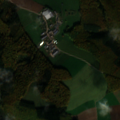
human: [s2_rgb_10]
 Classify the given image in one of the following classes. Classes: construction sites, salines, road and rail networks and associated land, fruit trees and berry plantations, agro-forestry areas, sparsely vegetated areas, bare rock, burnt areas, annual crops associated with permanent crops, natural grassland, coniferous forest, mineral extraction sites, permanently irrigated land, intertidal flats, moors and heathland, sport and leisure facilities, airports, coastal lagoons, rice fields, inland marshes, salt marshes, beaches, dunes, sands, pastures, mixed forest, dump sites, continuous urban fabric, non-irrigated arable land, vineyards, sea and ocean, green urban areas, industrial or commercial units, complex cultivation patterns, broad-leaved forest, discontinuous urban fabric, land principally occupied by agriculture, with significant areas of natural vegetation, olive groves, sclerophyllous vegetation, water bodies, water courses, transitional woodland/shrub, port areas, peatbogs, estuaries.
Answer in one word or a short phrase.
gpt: non-irrigated arable land, pastures, broad-leaved forest